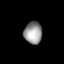
Tissue: lung
Cell type: Endothelial cells
Senescence score: 0.5965
Nuclear area (px): 394
Mean DAPI intensity: 149.452